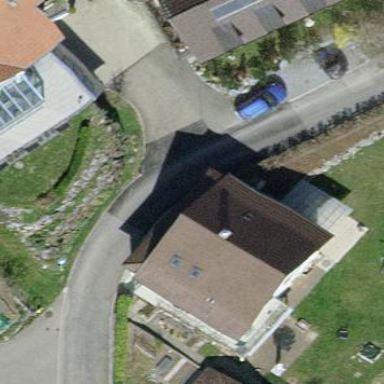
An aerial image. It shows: Detached building with gabled roof.